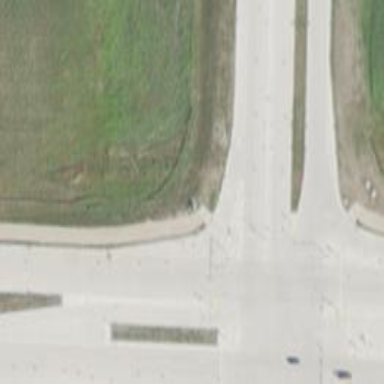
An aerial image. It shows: Marked crossing on path.